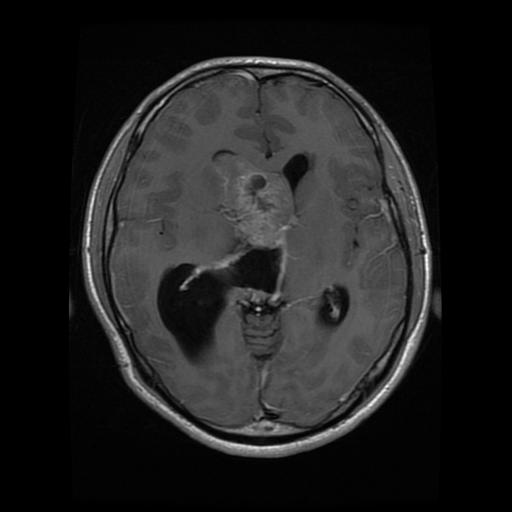
Label: glioma